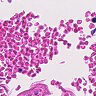
Metastatic tissue present: no